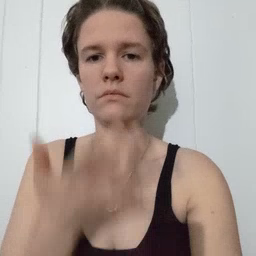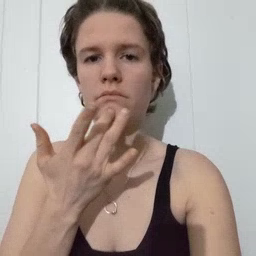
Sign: taste